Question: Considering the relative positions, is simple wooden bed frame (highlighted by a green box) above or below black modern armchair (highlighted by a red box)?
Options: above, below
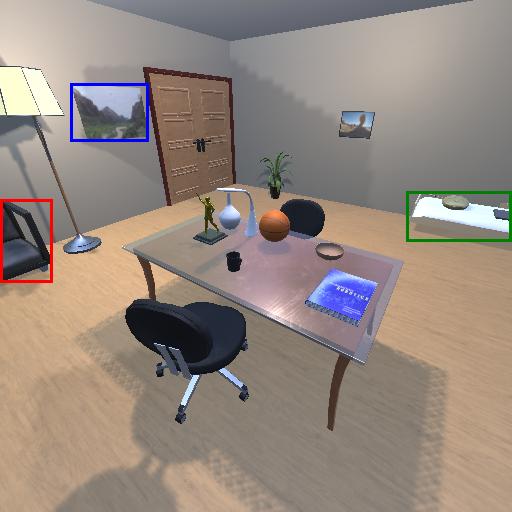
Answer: above